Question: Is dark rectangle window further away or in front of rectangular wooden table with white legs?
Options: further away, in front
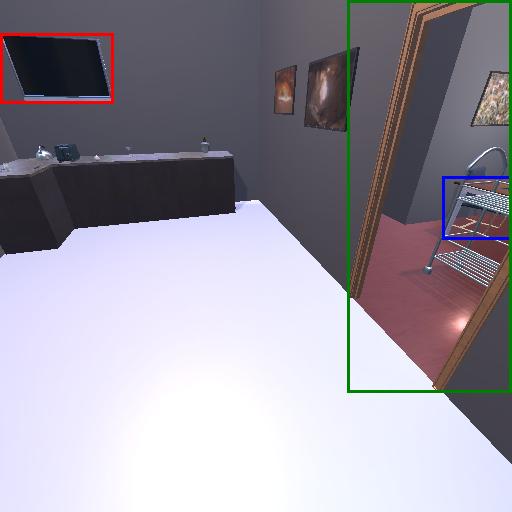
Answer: further away